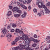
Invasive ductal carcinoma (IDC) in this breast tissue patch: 0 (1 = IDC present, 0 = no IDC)